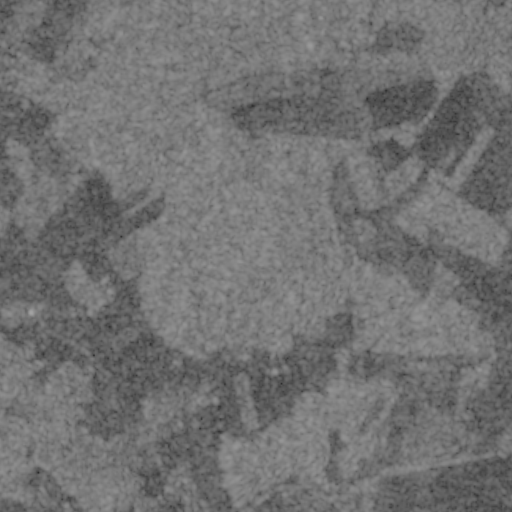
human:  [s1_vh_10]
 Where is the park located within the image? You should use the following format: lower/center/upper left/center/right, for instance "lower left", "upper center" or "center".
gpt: The park is located in the center left of the image.
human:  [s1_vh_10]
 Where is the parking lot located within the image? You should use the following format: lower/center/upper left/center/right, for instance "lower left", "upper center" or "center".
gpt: The parking lot is located in the lower center of the image.
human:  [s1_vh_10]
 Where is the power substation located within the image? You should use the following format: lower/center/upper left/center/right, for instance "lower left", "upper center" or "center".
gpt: The power substation is located in the lower left of the image.
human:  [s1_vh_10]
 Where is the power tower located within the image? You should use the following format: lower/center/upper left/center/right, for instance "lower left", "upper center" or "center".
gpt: The power tower is located in the right of the image.
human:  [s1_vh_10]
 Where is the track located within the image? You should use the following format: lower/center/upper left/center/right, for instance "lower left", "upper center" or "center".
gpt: There is no track in the image.

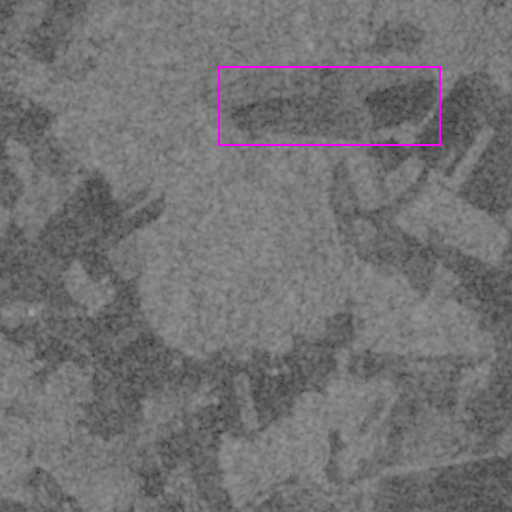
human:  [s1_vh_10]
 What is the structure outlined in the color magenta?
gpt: The structure outlined in magenta is a crop field.
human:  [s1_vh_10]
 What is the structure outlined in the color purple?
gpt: There is no purple outline.